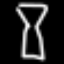
Label: hourglass